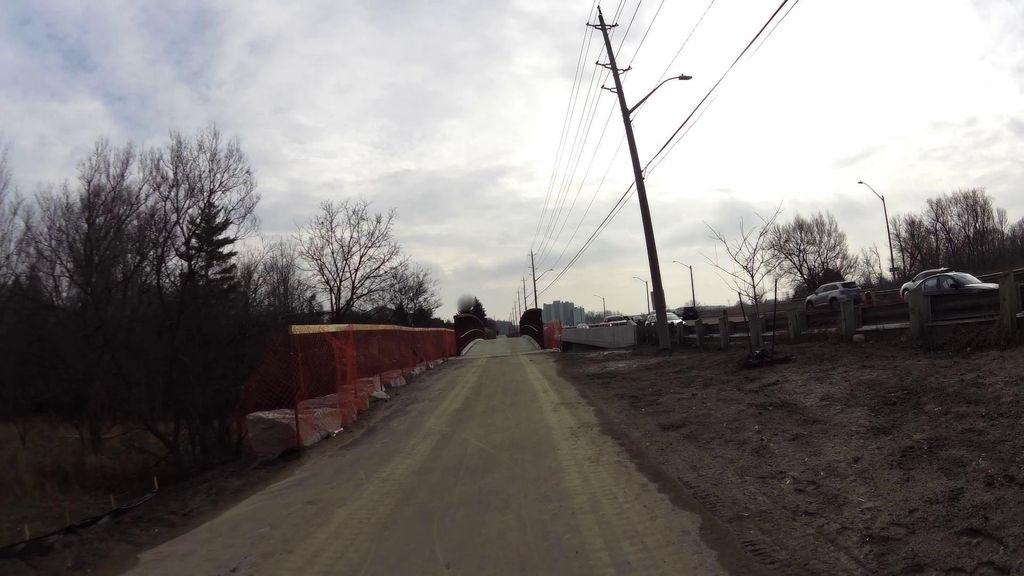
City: kitchener-waterloo